Aerial crown-view tile of a tropical tree (Barro Colorado Island, Panama), acquired 20240813:
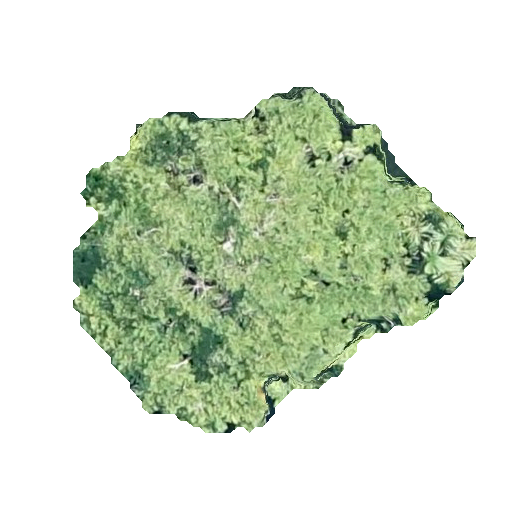
Species: Jacaranda copaia
GBIF accepted scientific name: Jacaranda copaia
Crown area: 138.737 m²